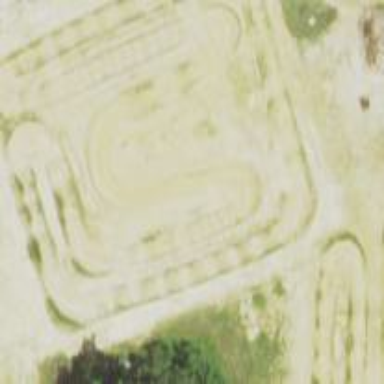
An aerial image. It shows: Motocross raceway for thrilling motocross sports.